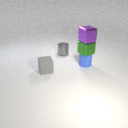
small gray metal cylinder to the left of small blue rubber cylinder